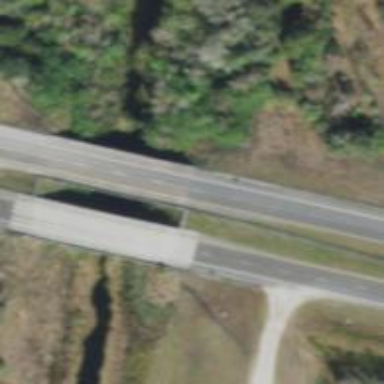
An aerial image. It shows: Asphalt trunk highway.